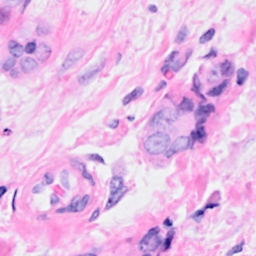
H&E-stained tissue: Breast